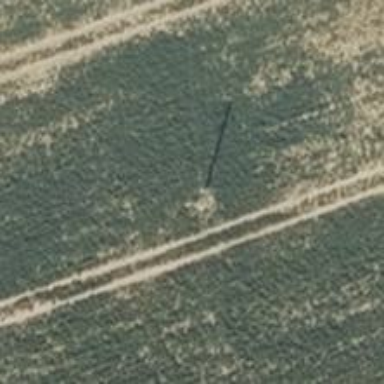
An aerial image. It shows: Power pole.